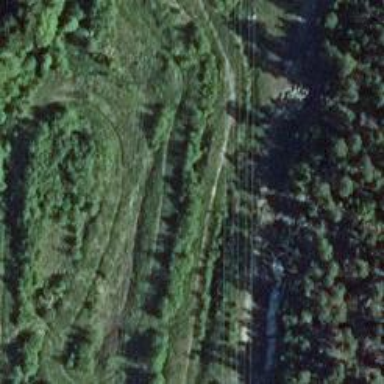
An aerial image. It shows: Raceway road.